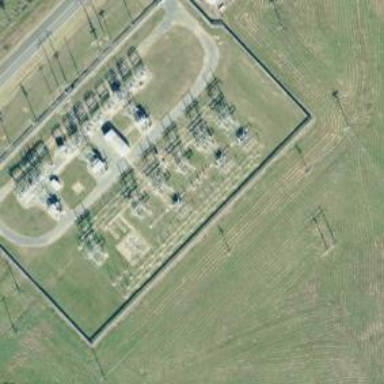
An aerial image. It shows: Switch used for power control.